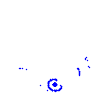
Particle: pion